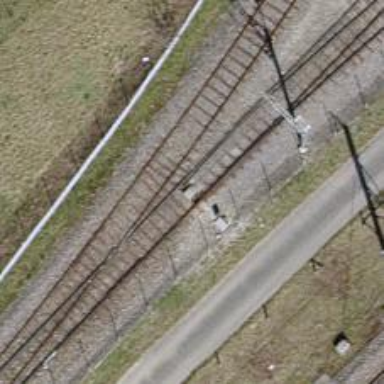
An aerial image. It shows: Railway switch.